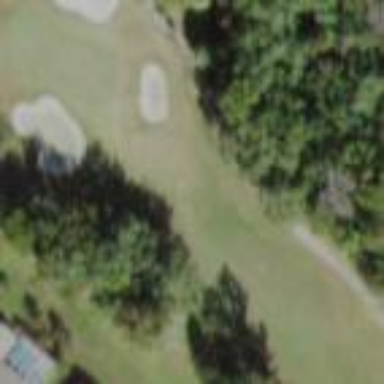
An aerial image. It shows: Golf fairway surrounded by grass.